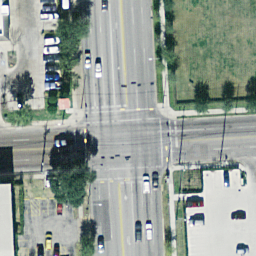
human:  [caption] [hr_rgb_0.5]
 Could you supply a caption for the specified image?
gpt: An intersection only with some houses and plants at the corners .

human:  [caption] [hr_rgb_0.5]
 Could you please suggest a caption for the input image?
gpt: An intersection with some houses and plants at the corners .

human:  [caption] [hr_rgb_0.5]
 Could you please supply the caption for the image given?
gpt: An intersection with some cars parked at the cornersd .

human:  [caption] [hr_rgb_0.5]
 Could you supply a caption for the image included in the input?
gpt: An intersection with some cars on the road .

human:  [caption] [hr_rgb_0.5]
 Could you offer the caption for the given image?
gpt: An intersection with two roads vertical to each other .